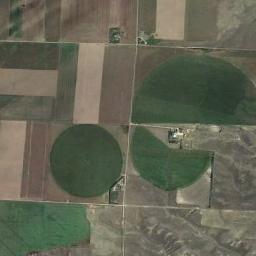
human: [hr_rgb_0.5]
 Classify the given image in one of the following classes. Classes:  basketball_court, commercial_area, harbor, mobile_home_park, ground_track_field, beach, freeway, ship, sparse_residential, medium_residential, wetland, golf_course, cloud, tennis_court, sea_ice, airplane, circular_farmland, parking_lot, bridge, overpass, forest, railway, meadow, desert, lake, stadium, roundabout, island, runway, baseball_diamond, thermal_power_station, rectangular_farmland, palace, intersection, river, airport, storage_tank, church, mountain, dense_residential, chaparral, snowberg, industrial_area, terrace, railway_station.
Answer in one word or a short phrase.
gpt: circular_farmland